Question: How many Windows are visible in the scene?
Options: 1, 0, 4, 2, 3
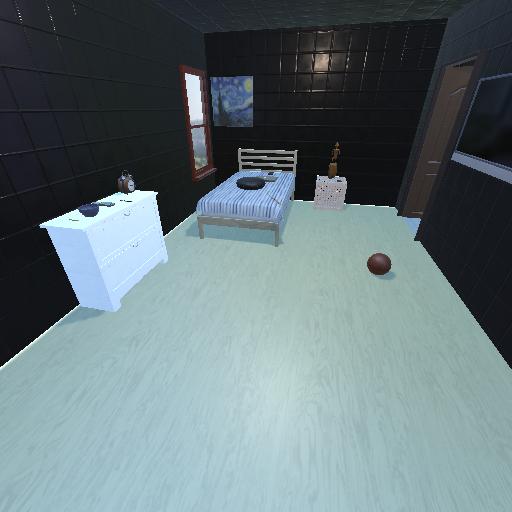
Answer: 1